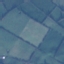
Label: Pasture